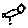
Label: bird